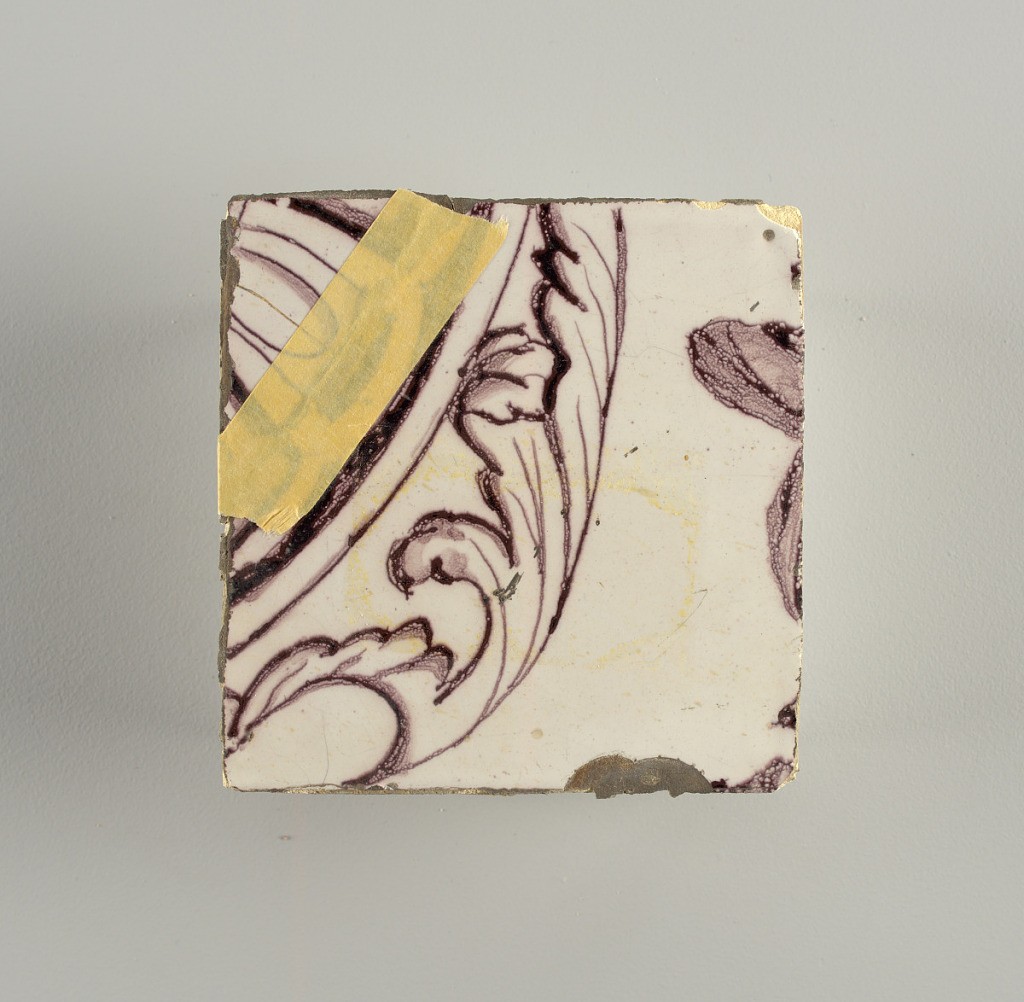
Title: Tile wall facing
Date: ca. 1725
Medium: Tin-glazed earthenware, underglaze
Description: Horizontal rectangle.  Thirty tiles wide and twenty-three tiles high with opening for fireplace eleven tiles wide and ten high.  Foliage arabesques disposed about three vertical axes from which are emphazised by urns at center and right, and at left by the figure of a standing woman carrying an infant on her arm and accompanied by two children.